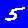
Digit: 5